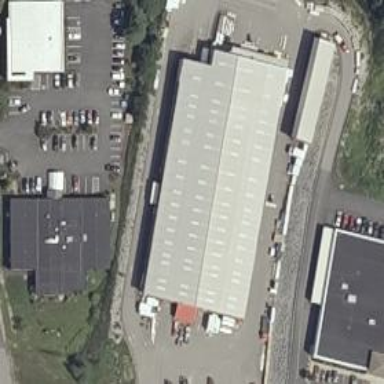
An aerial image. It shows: Hardware shop located in warehouse.